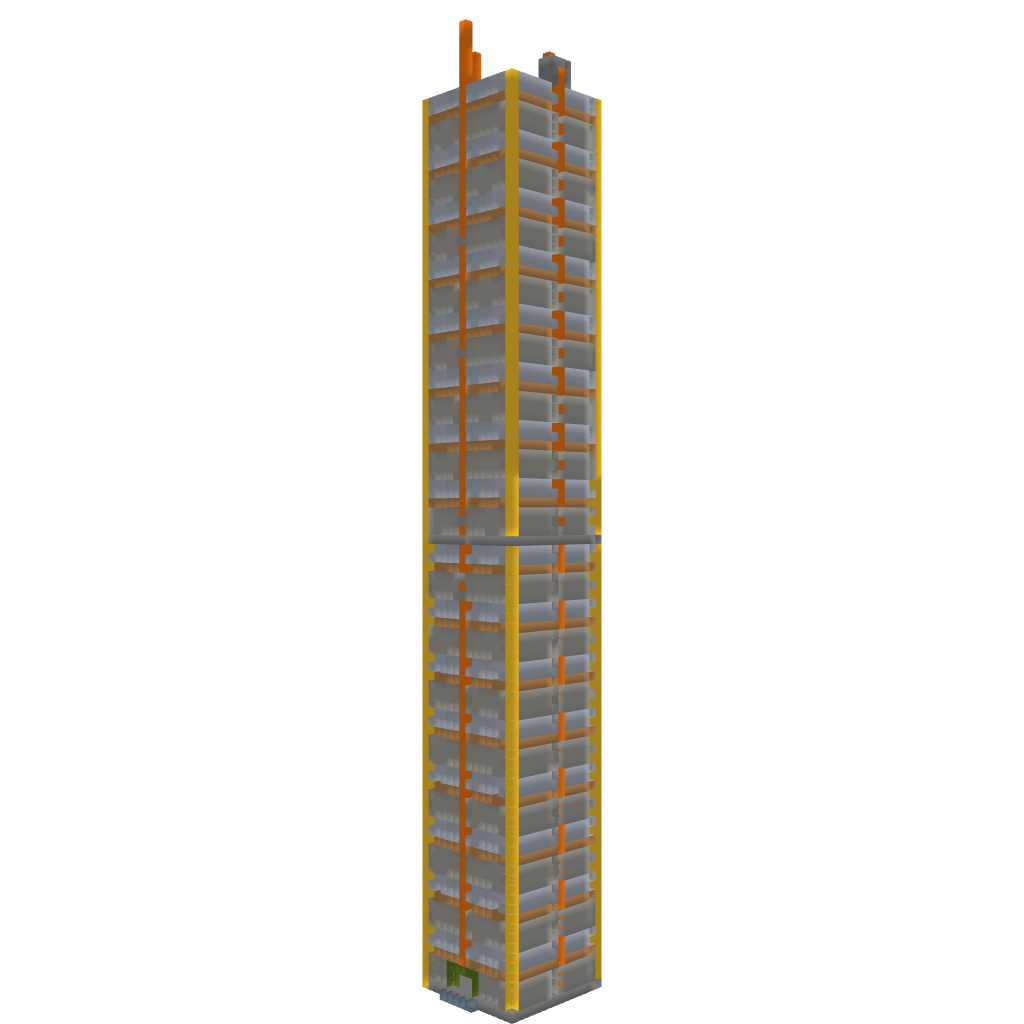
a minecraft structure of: city work office